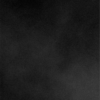
Label: dusty